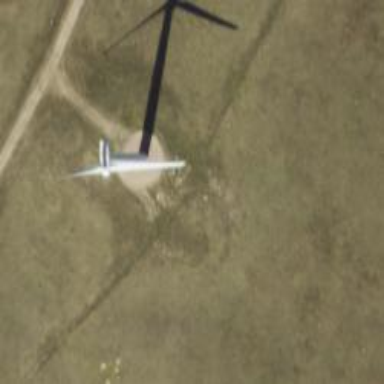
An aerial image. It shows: Wind turbine power generator.